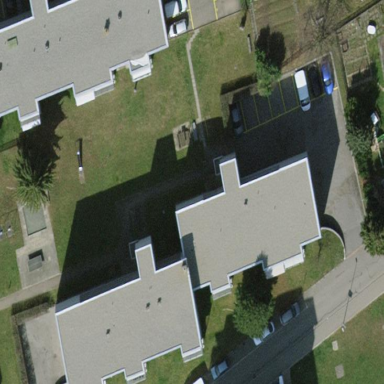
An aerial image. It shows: View of apartment building.